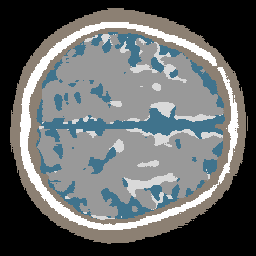
Label: no_lesion